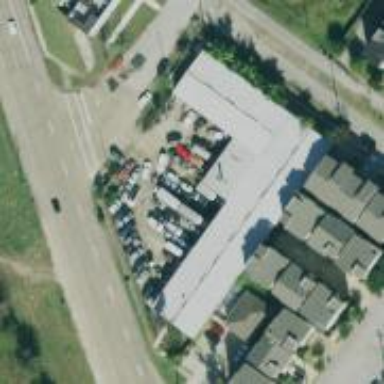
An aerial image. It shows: Building that houses car repair shop.